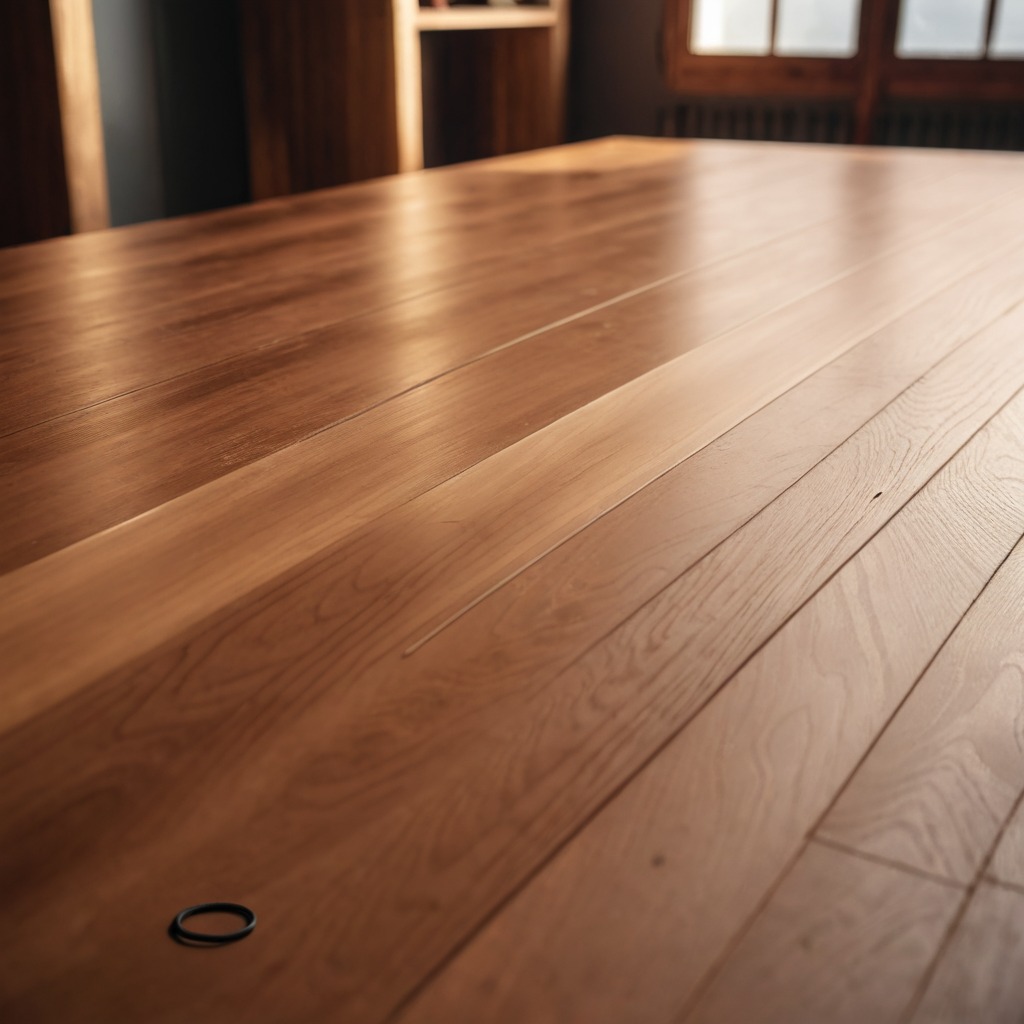
A rubber O-ring is lying on the wooden table.